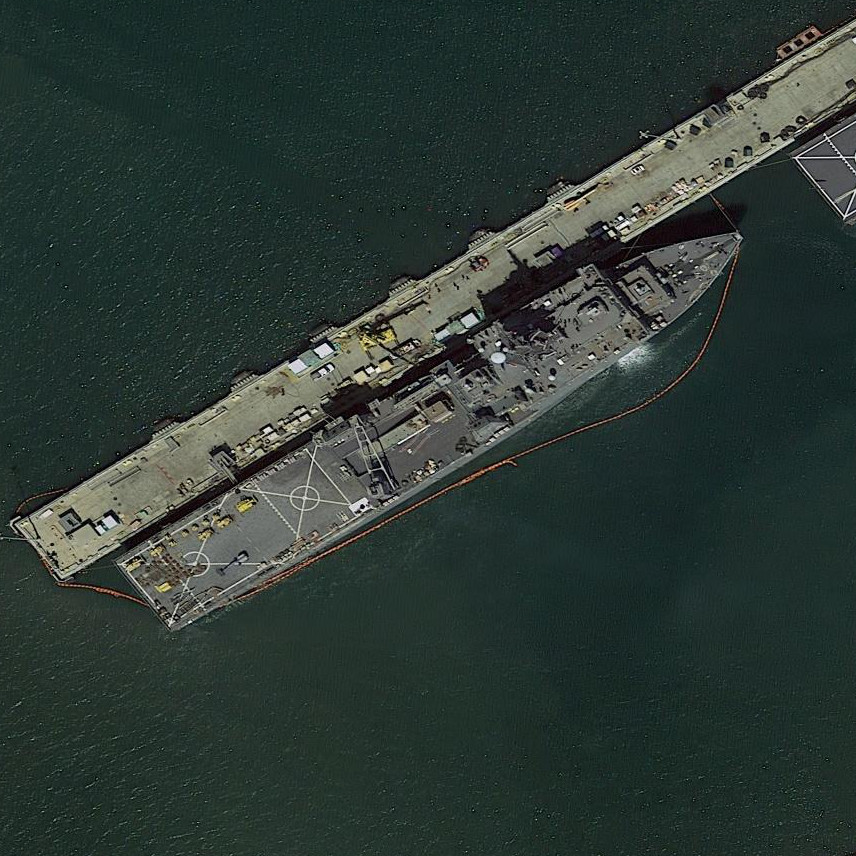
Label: combat